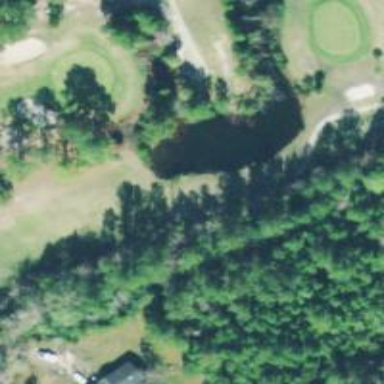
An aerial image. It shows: Scenic view of water hazard on golf course. The natural water feature adds beauty to the landscape.